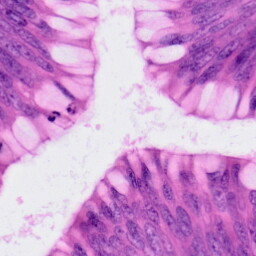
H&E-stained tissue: Colon